This plot shows a bearing's acceleration signal over time (raw waveform). Diagnose the bearing from this image, choosing from: normal, inner_race, outer_race, ball.
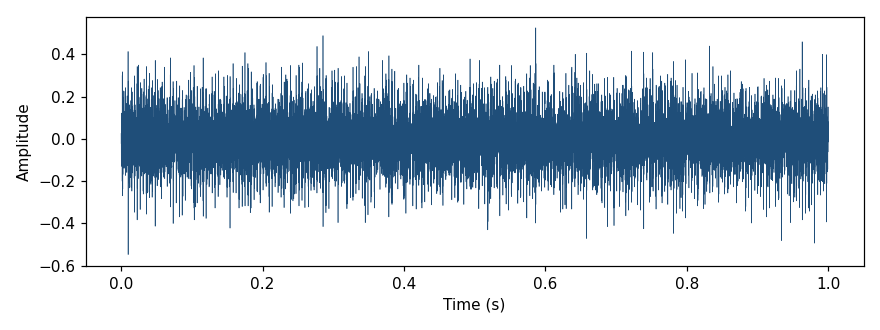
Answer: outer_race